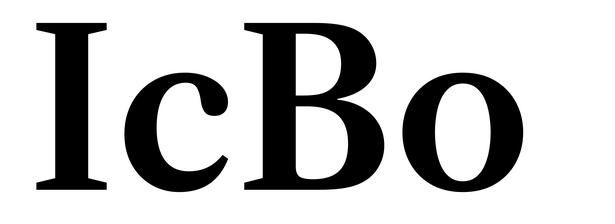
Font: LibreCaslonText_SemiBold